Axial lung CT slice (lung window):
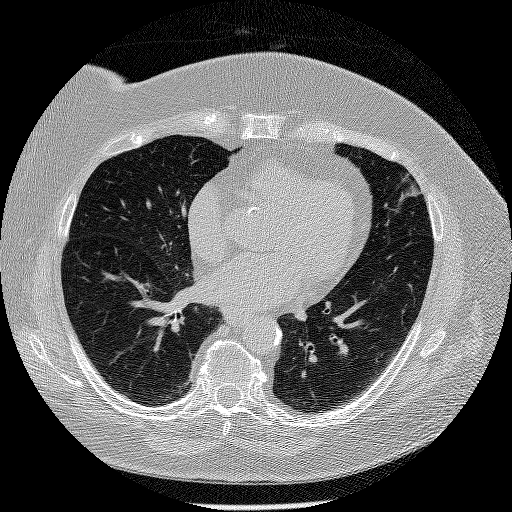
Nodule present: no